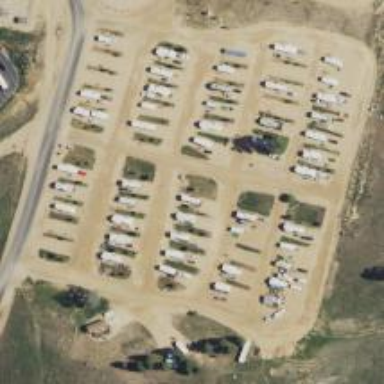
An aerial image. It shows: Caravan site for tourism.